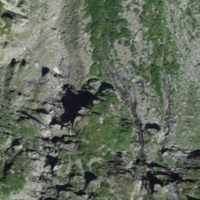
EUNIS habitat code: 48
Species observed at this site:
Ranunculus glacialis